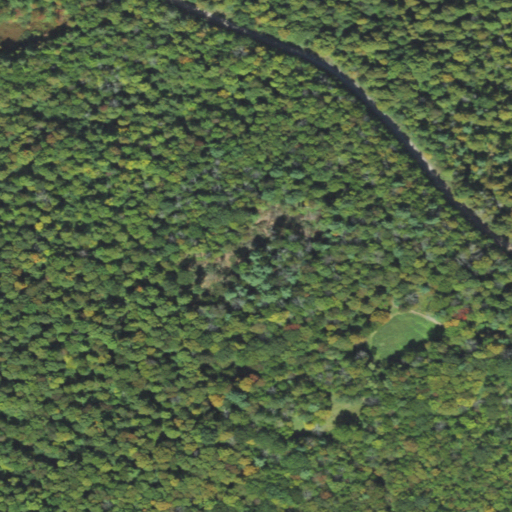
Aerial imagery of mountain in Pennsylvania named Pine Hill containing deciduous forest, mixed forest, and open development